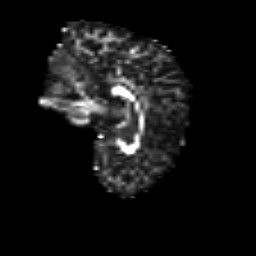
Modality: FA
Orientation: sagittal
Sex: female
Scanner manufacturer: siemens
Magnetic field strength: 3 T
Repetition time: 5 s
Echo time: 0.071 s